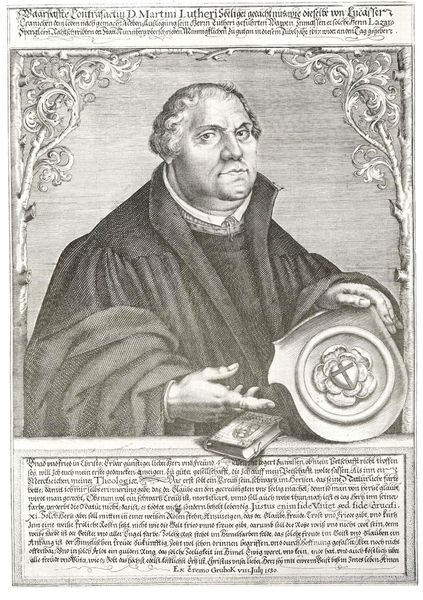
Titel: Waarhaffte Contrafactur D. Martini Lutheri
Institution: (Seriendruck)
Schlagwörter: baum, blätter, gemälde, hand, kopf, körper, mann, umhang, weiß, bäume, blumen, finger, geste, grau, mund, nase, profil, schwarz, stirn, zeichnung, blüte, rose, ornament, alt, hemd, augen, bibel, falten, gesicht, halten, kragen, rahmen, bildnis, gesten, hände, portrait, porträt, brüstung, kirche, gewand, haare, halbfigur, kutte, mantel, kaufmann, pflanzen, kinn, locken, handel, kreis, ranken, bäumchen, schrift, wangen, bogen, grafik, graphik, dick, zeigefinger, ernst, inschrift, glatze, floral, ornamente, verzierung, zeigen, buch, kreuz, kohle, druck, radierung, stich, seite, illustration, text, beschriftung, überschrift, bleistift, arkaden, buchdruck, buchseite, wappen, gestus, bucheinband, büchlein, doppelkinn, rosette, priester, mönch, luther, herz, zeilen, siegel, emblem, kupferstich, these, martin, reformation, zeigegestus, templer, martin luther, thesen, reformator, astwerk, kupferdruck, faltne, orträt, guttenberg, hreuz, lither, lutherrose, wappenhalter, herz jesu, porträt graphik, evangelikum